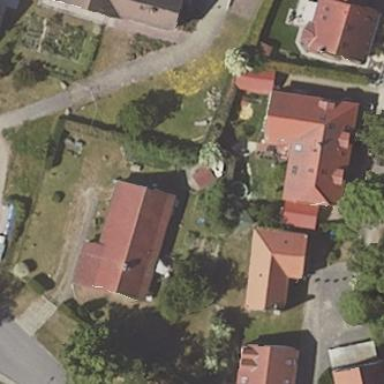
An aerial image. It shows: Residential area.